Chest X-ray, PA view. Patient: 50 years old, sex M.
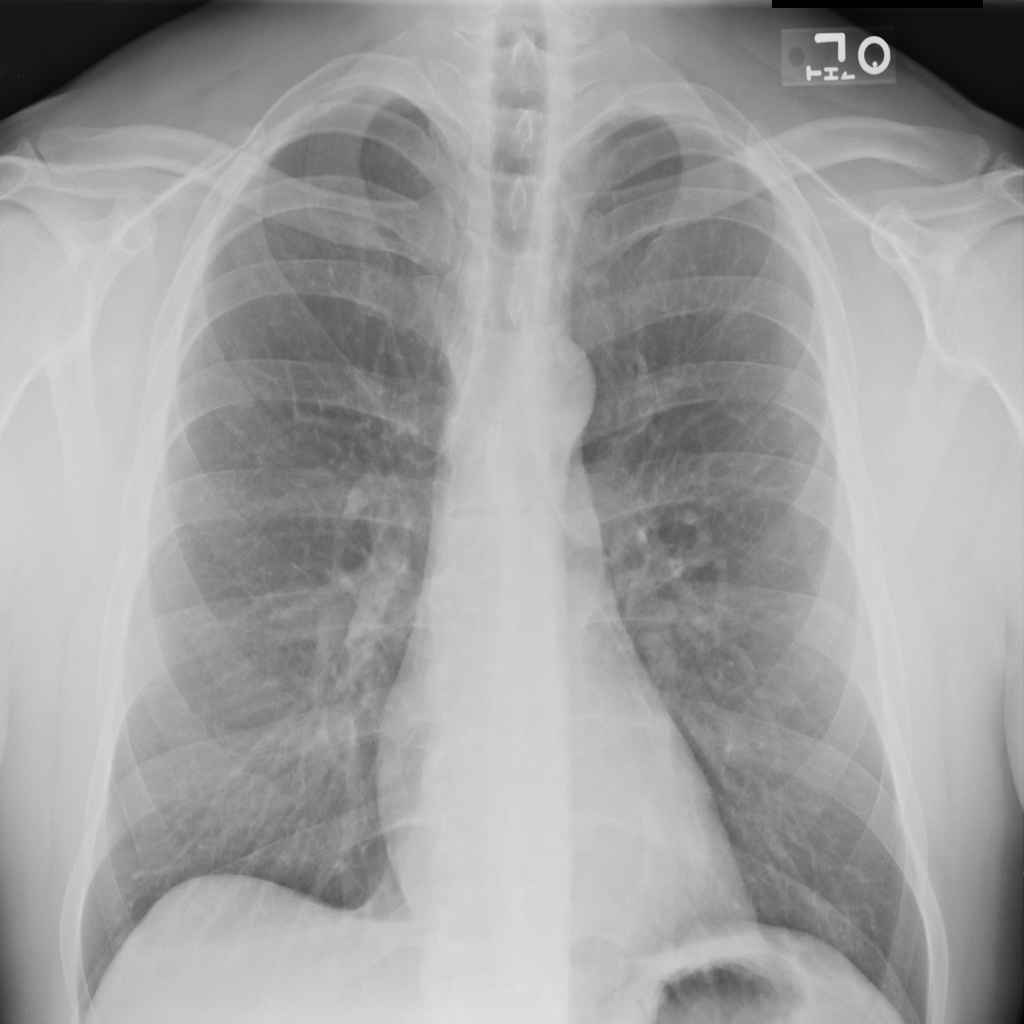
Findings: No Finding